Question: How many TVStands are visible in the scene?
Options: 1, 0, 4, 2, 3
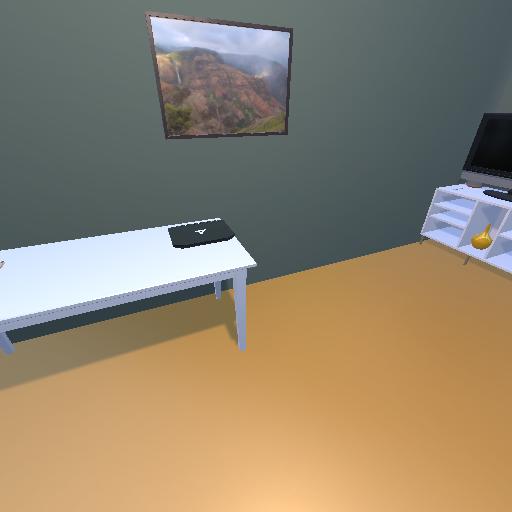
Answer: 1